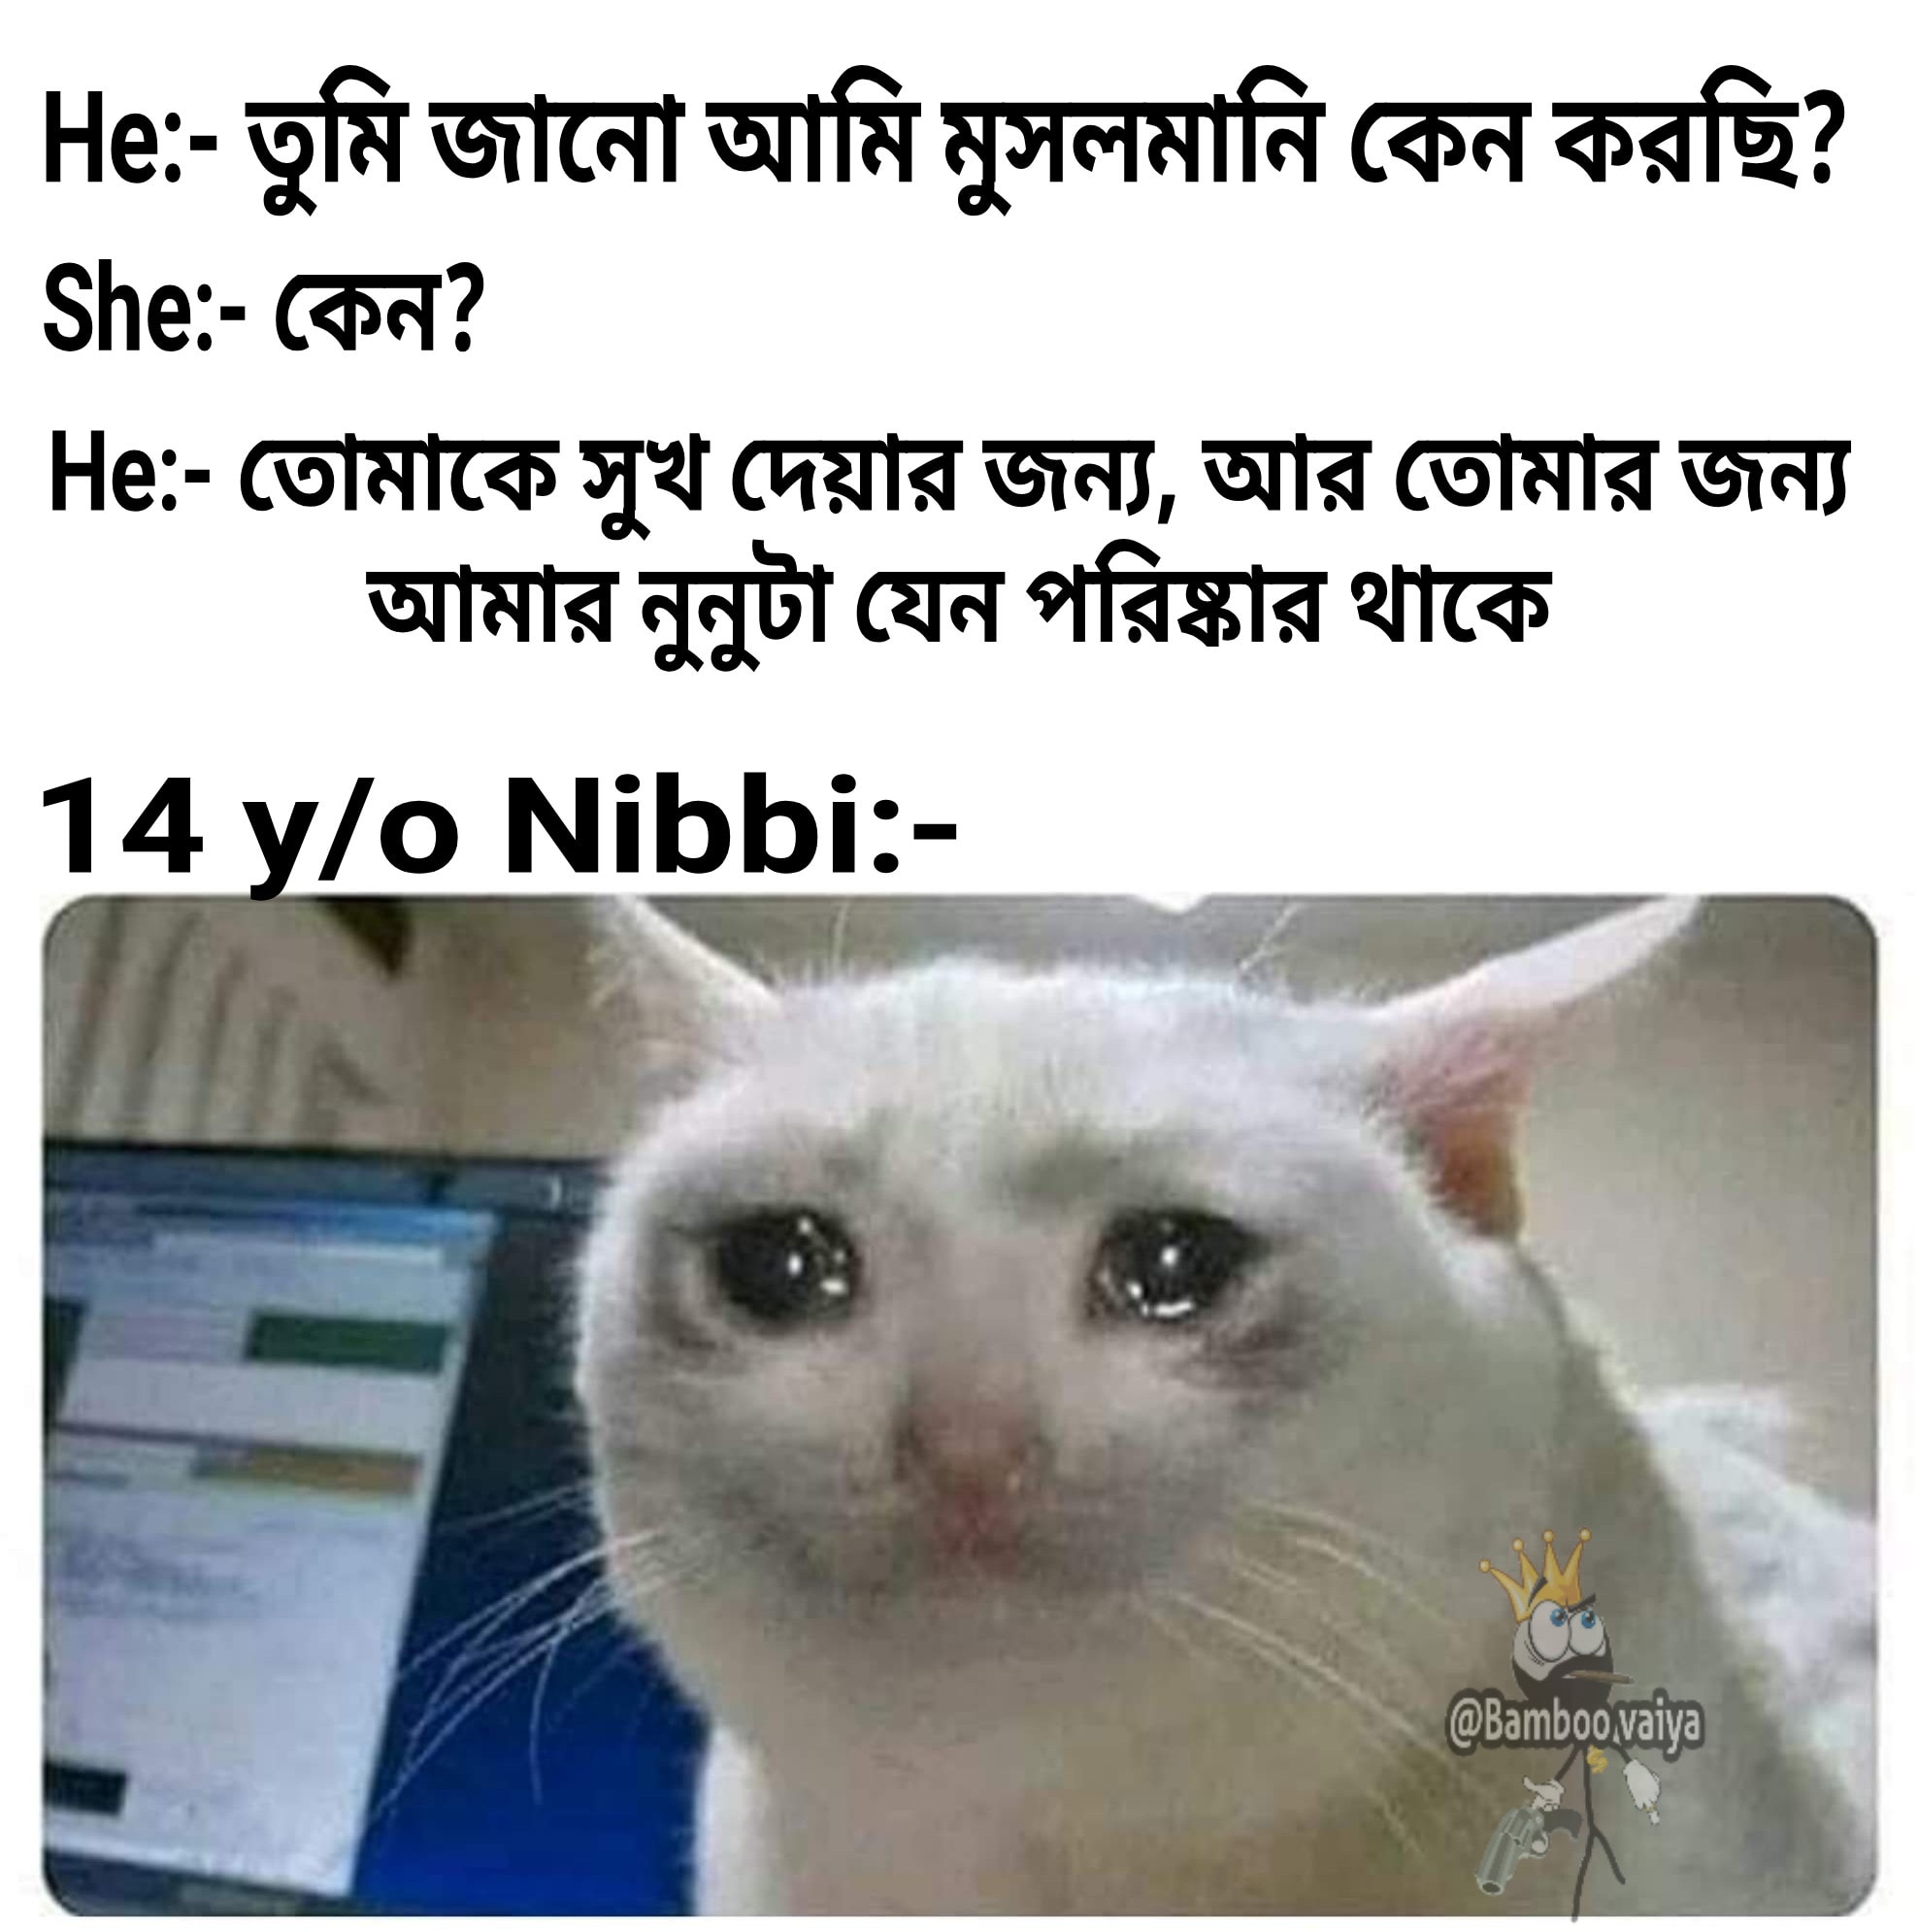
Caption: He:- তুমি জানো আমি মুসলমানি কেন করছি ?  She:- কেন?    He:- তোমাকে সুখ দেওয়ার জন্য, আর তোমার জন্য আমার নুনুটা যেন পরিষ্কার থাকে   14 y/o Nibbi:-
Label: non-hate